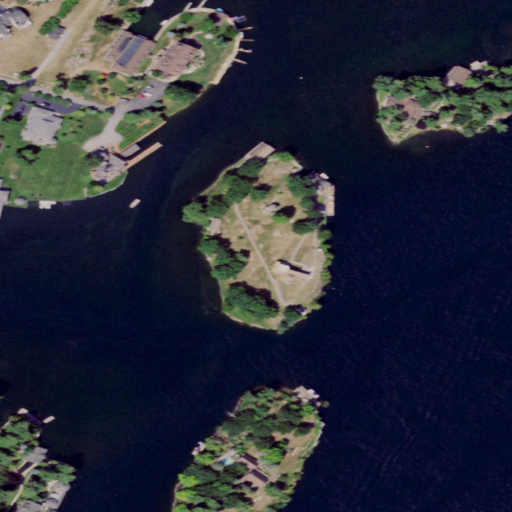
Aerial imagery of island in New York named Saint Elmo Island containing open water, low intensity development, shrub, open development, grassland, and herbaceous wetlands